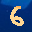
Label: 6